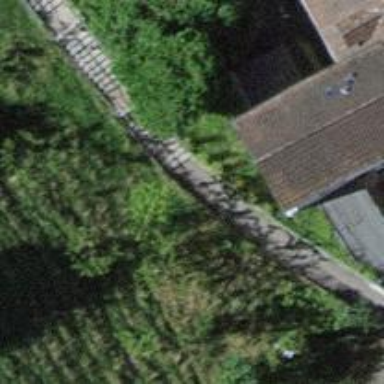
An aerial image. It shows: Road with steps.